Question: I want to send data to the server in Json format.
This my data:
'''
var request = {
bookId: grid.getBookId(),
info: []
}
store.each(function(rec, index, length) {
request.info.push({
requestId: rec.get('???'),
authorId: rec.get('authorId'),
price: rec.get('price')
});
});
'''
I have data for bookId, authorId, price, but where can I get requestId?
I want to get the numbers that are marked RED on the picture (network in the Developer Tools in Chrome browser)

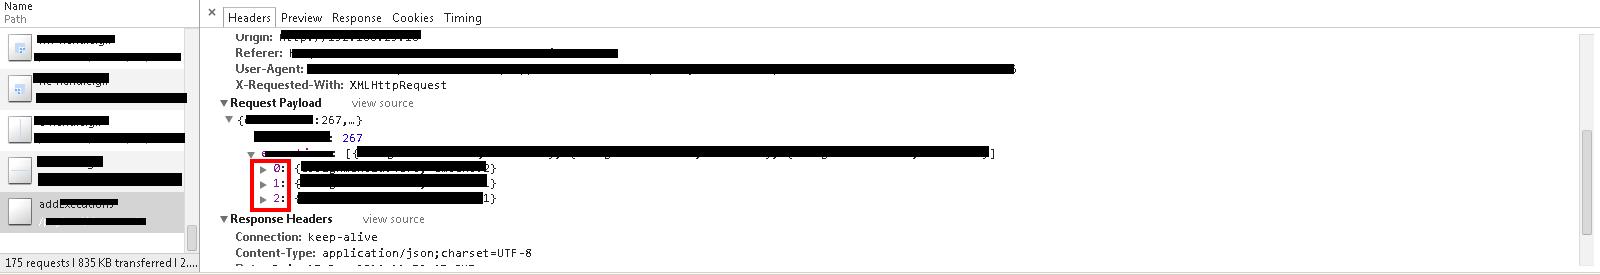
Answer: '''
store.each(function(rec, index, length) {
// index argument contains number you are looking for
// for the current item
});
'''